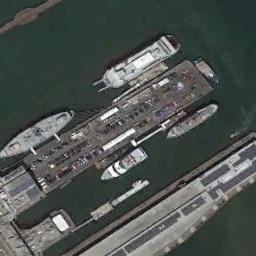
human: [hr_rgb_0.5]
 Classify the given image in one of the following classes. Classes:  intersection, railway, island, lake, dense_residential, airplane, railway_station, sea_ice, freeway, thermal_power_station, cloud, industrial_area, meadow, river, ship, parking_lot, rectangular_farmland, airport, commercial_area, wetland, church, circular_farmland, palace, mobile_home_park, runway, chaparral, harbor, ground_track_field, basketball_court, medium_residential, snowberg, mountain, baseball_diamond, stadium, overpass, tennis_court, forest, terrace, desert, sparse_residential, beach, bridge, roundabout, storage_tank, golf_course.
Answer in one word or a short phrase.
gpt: ship